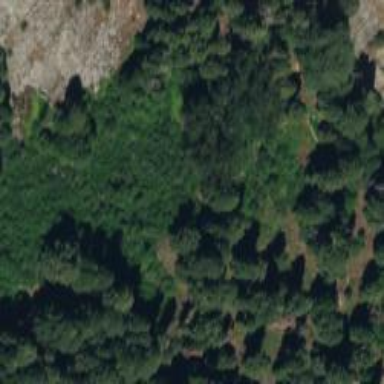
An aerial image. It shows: Wet meadow with woodland vegetation.